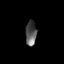
Tissue: prostate
Cell type: Epithelial cells
Senescence score: 0.3074
Nuclear area (px): 267
Mean DAPI intensity: 86.547